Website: macys
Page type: gifting
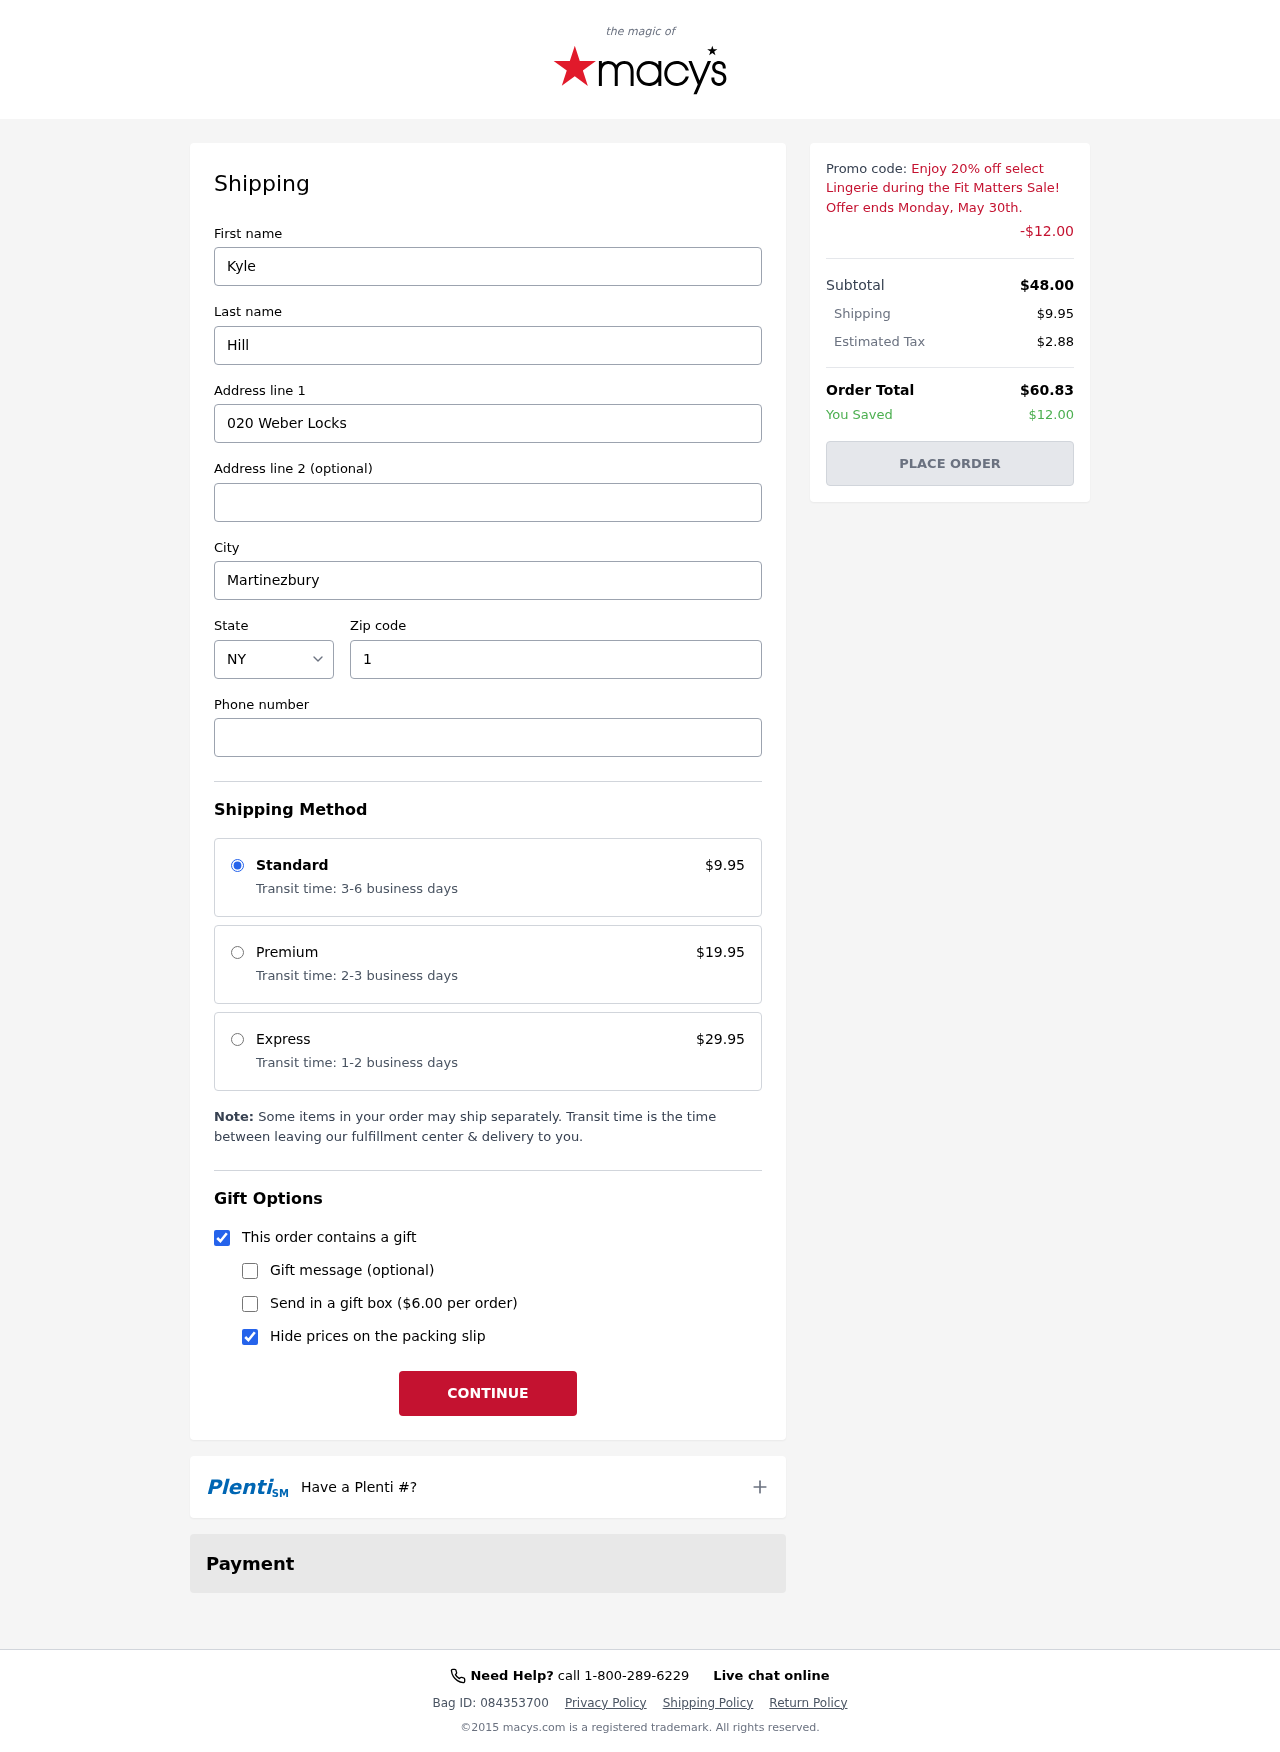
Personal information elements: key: PII_CITY
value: Martinezbury
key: PII_FIRSTNAME
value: Kyle
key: PII_LASTNAME
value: Hill
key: PII_PHONE
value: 9528695178
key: PII_POSTCODE
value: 10056
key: PII_STATE_ABBR
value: NY
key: PII_STREET
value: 020 Weber Locks
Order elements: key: ORDER_SHIPPING_COST
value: $9.95
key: ORDER_DISCOUNT
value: -$12.00
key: ORDER_SUBTOTAL
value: $48.00
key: ORDER_TAX
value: $2.88
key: ORDER_TOTAL
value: $60.83
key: ORDER_SAVINGS
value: $12.00